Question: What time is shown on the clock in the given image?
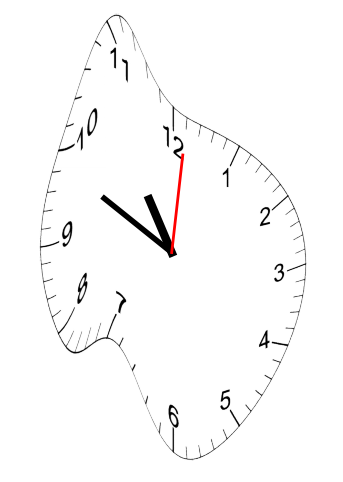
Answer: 10:49:01